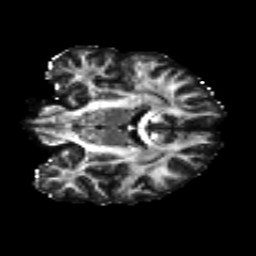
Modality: FA
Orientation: coronal
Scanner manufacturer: siemens
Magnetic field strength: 3 T
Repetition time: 4.16 s
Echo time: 0.0806 s